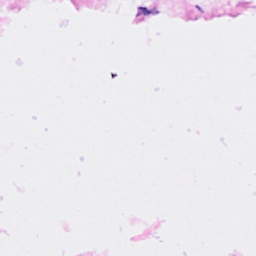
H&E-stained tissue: Breast